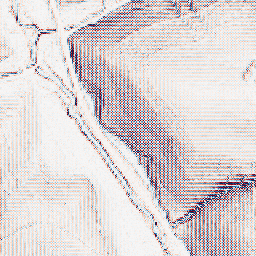
Category: wavelet
Decomposition family: wavelet_dwt
Decomposition parameters: wavelet: haar
level: 1
Upsampling method: bspline
Upsampling parameters: scale: 4
Upsampling scale: 4